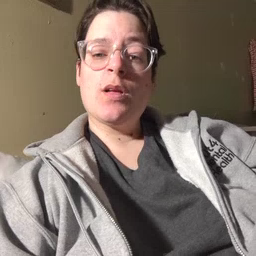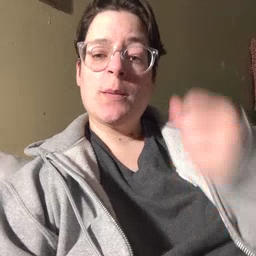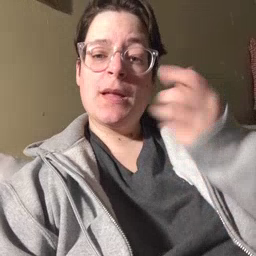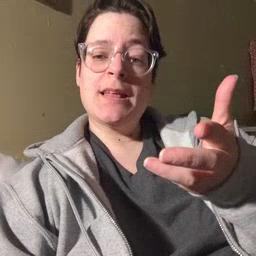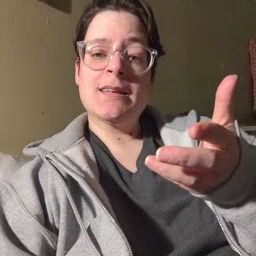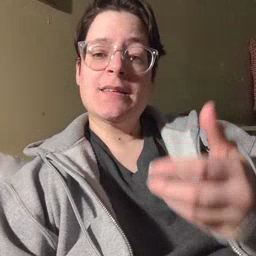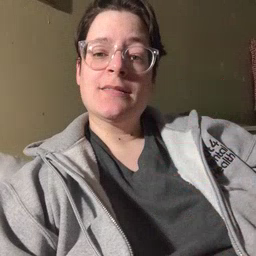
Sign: many